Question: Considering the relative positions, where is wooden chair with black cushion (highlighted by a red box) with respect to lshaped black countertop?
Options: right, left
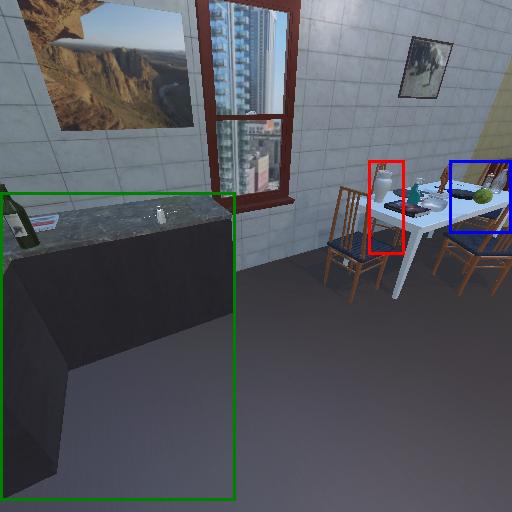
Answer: right